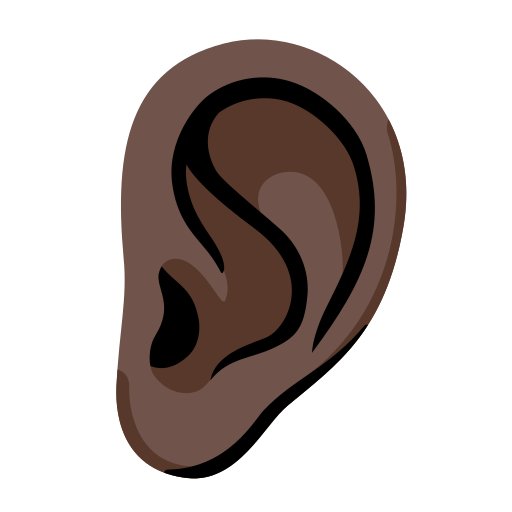
Emoji: 👂🏿